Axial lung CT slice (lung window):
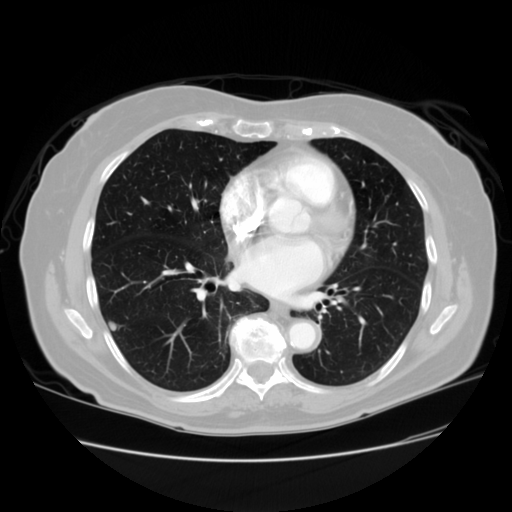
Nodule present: yes
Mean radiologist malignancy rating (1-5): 2.75